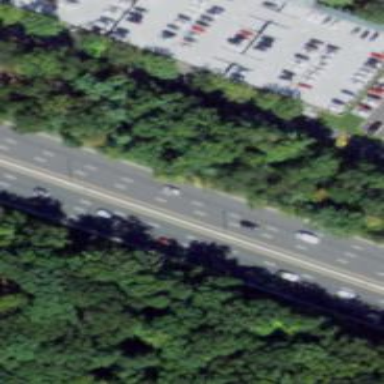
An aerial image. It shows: Urban freeway or expressway.